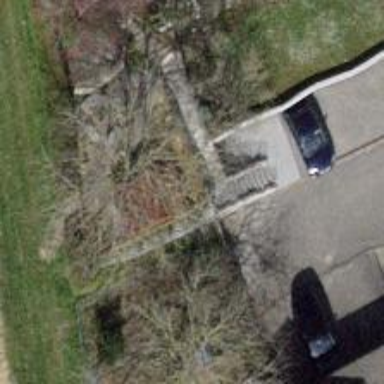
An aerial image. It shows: Set of steps on the road.